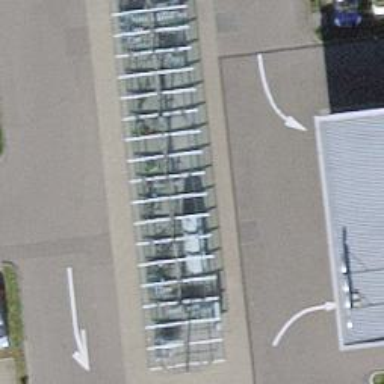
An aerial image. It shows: Recycling container for recycling.